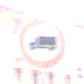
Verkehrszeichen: VerbotFuerKraftfahrzeugeUeberDreiKommaFuenfTonnen
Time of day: SunriseSunset
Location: Outdoor (Urban)
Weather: Clear
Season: NotSpecified
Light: Natural